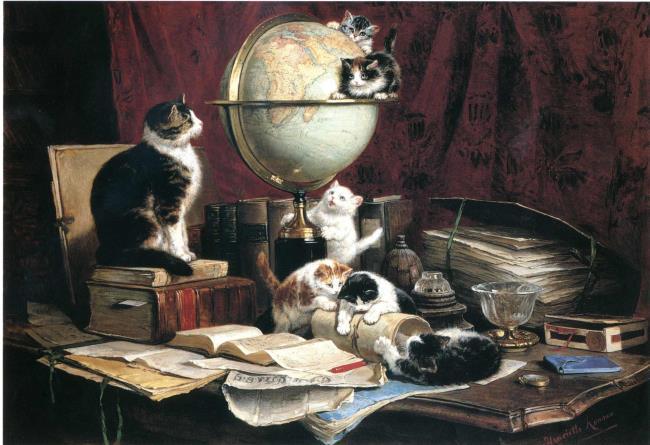
Title: Explorers
Artist: Henriette Ronner-Knip
Earliest date: 1841
Latest date: 1909
Genre: painting
Iconography: Tobacco
Keywords: animal painting (genre), cat (domestic), cat (domestic), playing, terrestrial globe, book, map (carthografic), glassware, compass, newspaper, curtain, sigar box